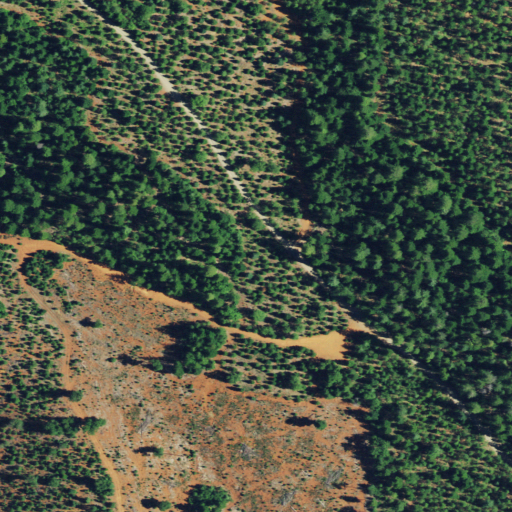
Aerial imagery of ridge(s) in California named Telephone Ridge containing evergreen forest, shrub, grassland, open development, and mixed forest